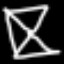
Label: hourglass